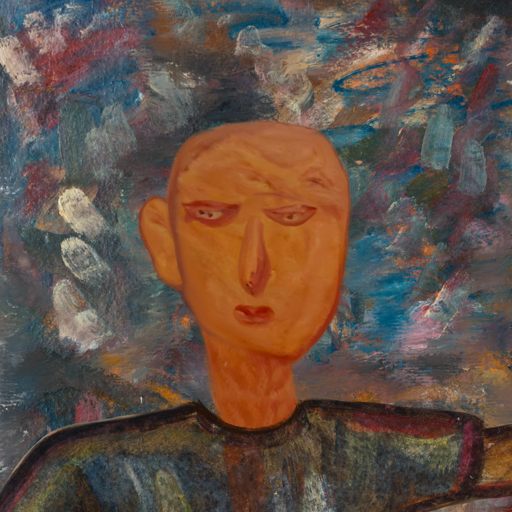
Background: Boggyland, Head And Neck Front: Pious_Lady, Face Front: Pious_Lady, Bust: Mosgoul, Hair Front: Blank, Head Accessory: Blank, Second Necklace: Blank, Necklace: Blank, Baby: Blank